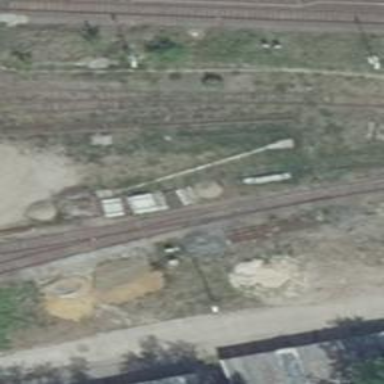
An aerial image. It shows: Railway switch.